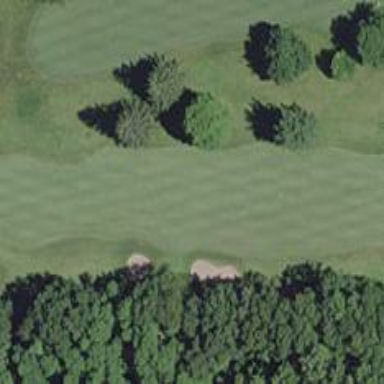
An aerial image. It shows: Golf hole.